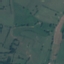
Land use / land cover: Pasture